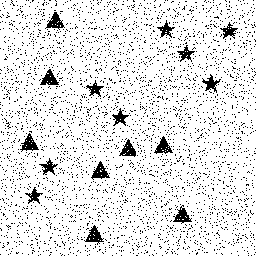
Squares: 0
Triangles: 8
Stars: 8
Total shapes: 16